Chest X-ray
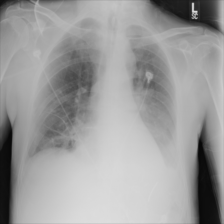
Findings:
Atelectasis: negative
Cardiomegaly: negative
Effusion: negative
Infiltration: positive
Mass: negative
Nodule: negative
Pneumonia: negative
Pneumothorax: negative
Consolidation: positive
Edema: negative
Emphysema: negative
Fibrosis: negative
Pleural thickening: negative
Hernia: negative